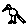
Label: bird